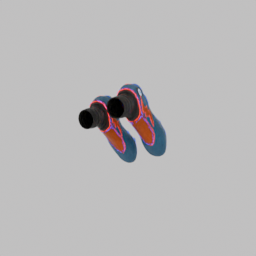
Label: people